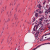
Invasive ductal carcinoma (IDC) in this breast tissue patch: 0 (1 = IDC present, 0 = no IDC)